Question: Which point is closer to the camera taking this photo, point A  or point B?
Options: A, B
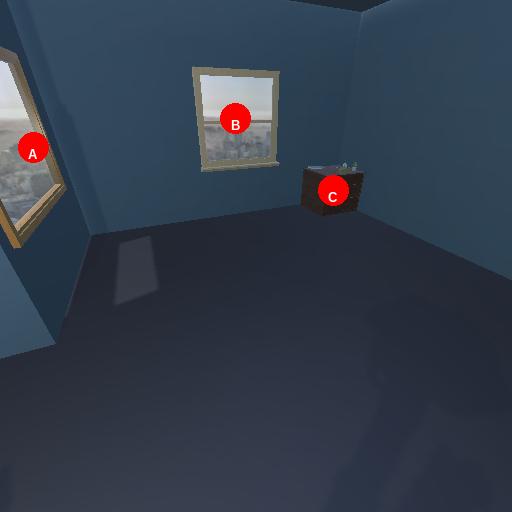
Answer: A